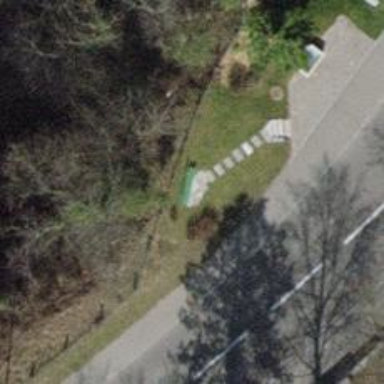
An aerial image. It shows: Bench for seating.